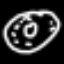
Label: donut